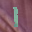
Label: 1